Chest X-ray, PA view. Patient: 24 years old, sex M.
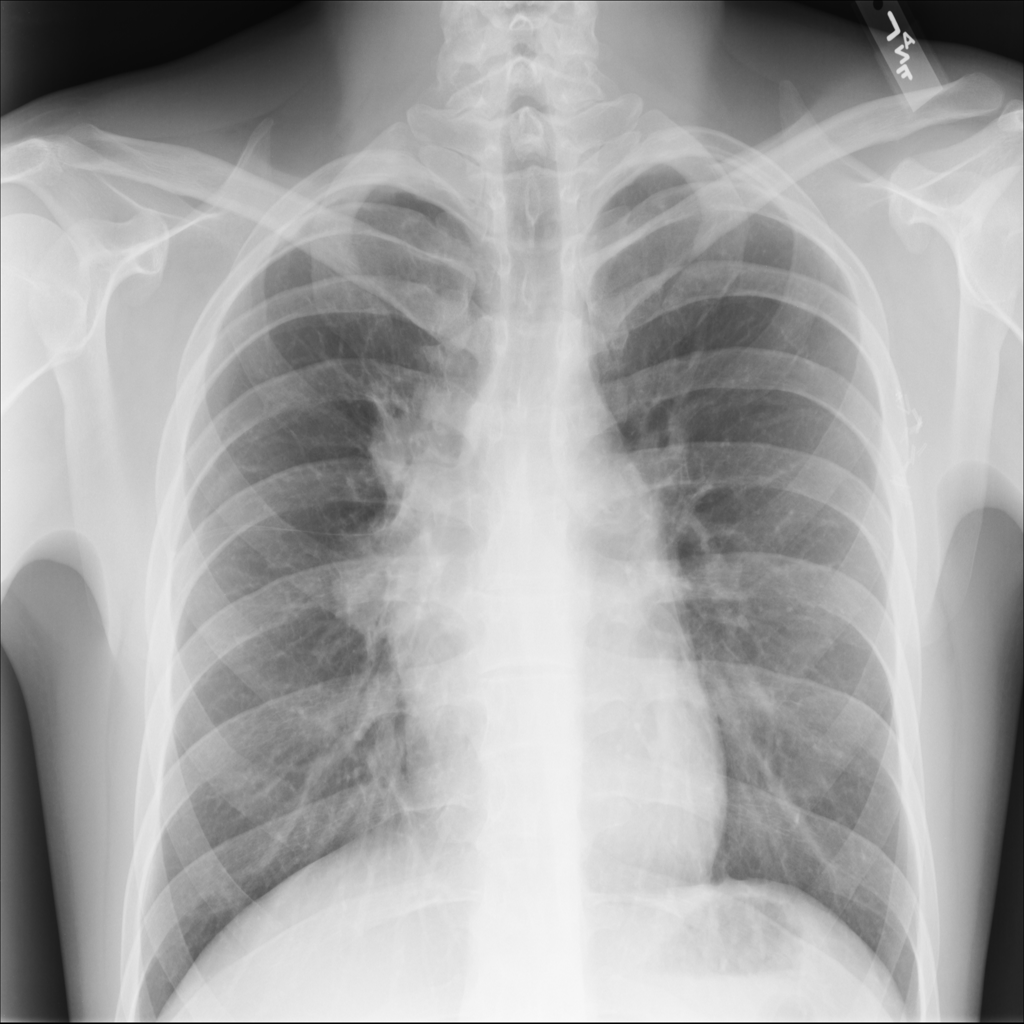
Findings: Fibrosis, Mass